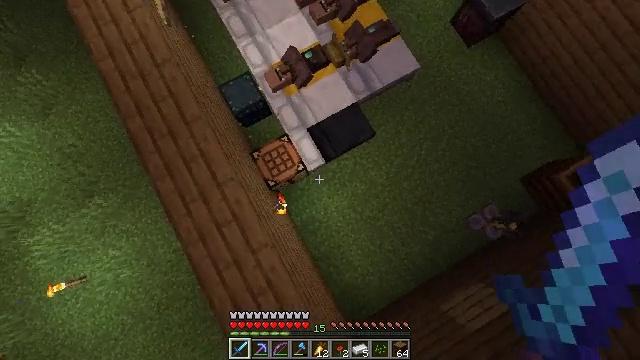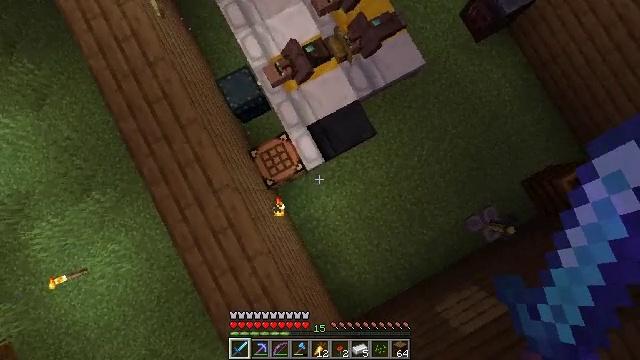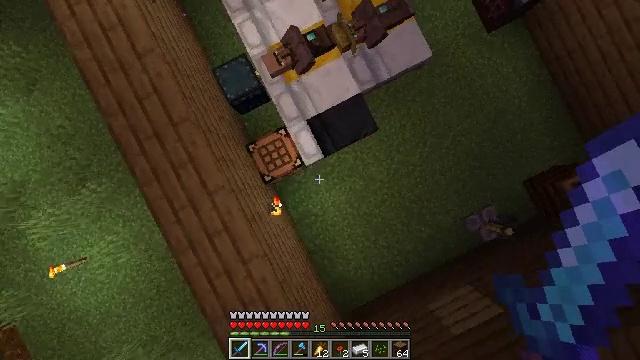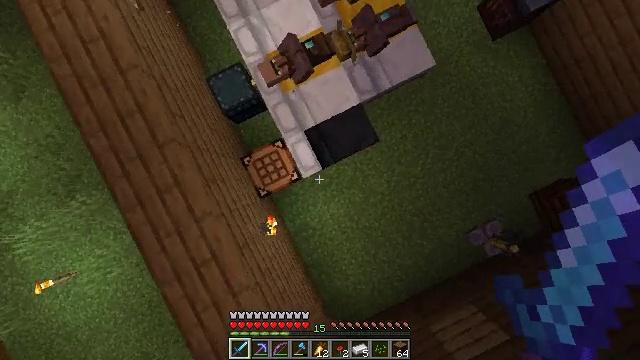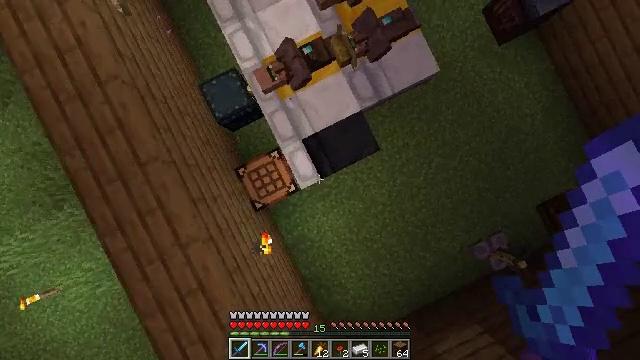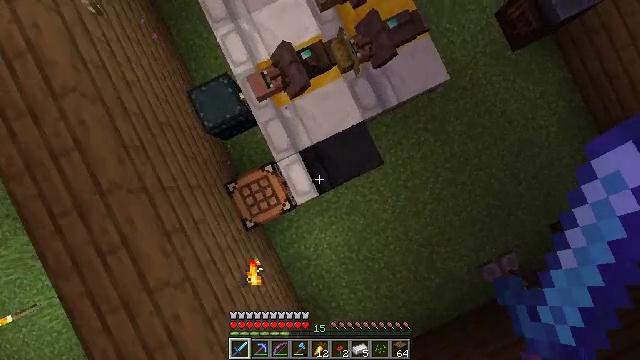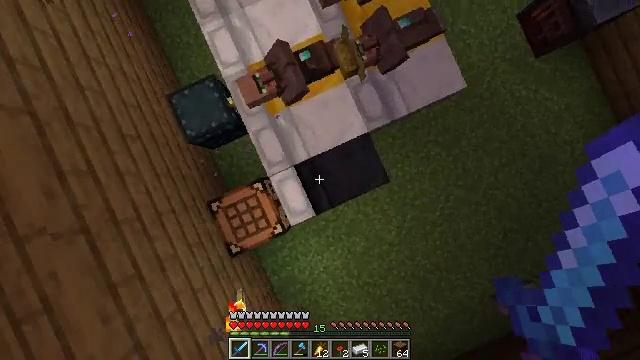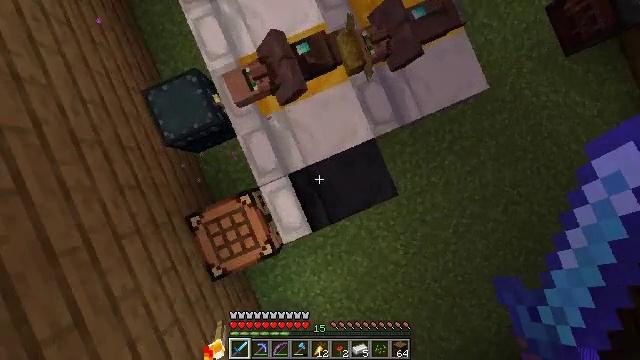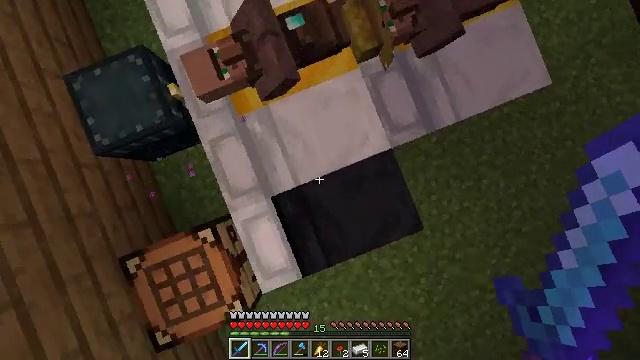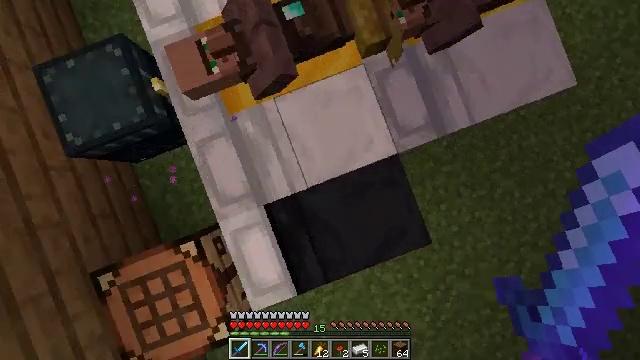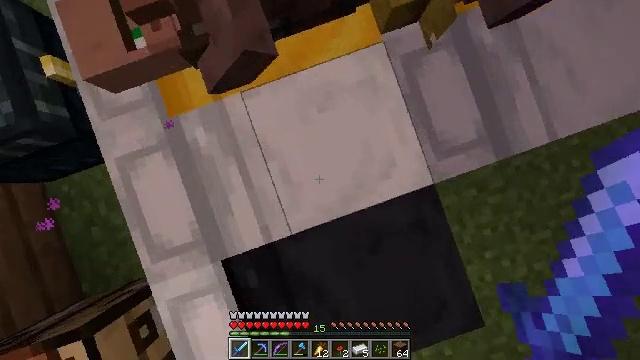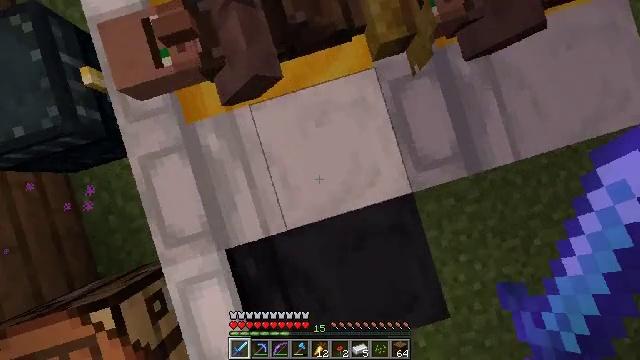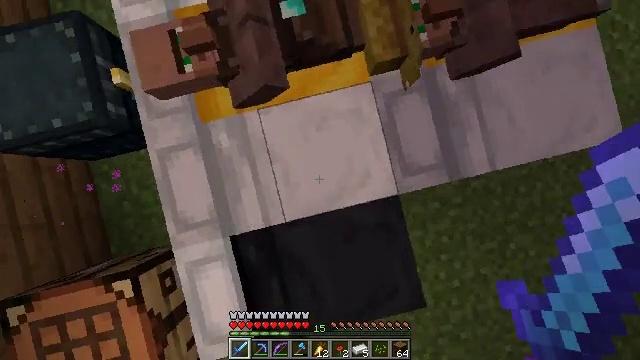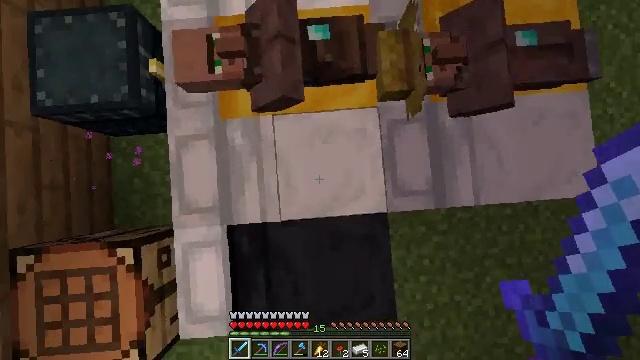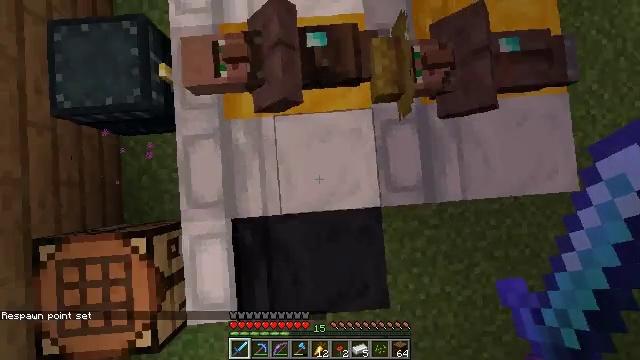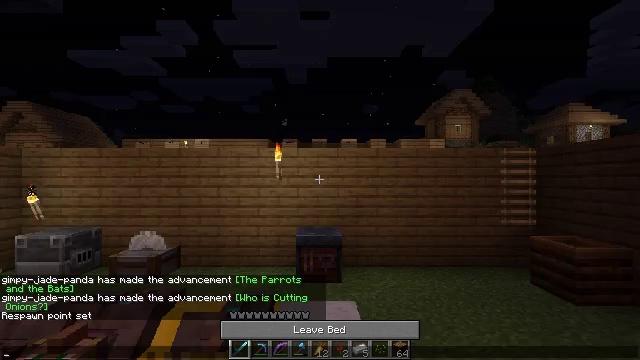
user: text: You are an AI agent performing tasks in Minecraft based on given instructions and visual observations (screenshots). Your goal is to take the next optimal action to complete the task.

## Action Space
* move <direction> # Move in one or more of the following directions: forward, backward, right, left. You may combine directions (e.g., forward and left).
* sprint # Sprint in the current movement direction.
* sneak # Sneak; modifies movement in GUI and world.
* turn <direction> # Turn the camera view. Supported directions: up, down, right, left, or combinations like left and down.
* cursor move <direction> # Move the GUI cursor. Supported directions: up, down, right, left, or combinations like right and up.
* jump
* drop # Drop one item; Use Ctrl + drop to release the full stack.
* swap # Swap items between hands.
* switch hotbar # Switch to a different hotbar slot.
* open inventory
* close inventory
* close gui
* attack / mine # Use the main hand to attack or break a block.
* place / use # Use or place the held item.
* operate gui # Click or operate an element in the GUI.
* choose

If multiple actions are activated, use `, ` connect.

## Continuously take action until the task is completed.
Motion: motion action
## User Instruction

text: Attack the black bed to recycle it.
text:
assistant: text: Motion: move forward, sprint, turn left and down
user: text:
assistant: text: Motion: move forward, sprint, turn left and down
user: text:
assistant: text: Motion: move forward, sprint, turn down
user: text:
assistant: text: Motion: move forward, turn down
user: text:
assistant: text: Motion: move forward, turn down
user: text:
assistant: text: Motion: turn left and down
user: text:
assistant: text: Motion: turn left and down
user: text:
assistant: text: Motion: turn left and down
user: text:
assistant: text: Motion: move back, turn down, use / place
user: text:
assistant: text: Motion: move back, turn left and down, use / place
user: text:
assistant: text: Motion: move back, turn left and down, use / place
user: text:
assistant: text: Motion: move back, turn left, use / place
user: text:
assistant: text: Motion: move back, turn left and up
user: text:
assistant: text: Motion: move back
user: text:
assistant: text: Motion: move back
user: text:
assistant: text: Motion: move back, open gui
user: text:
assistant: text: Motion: no_op
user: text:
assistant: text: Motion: cursor move up
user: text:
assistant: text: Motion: no_op
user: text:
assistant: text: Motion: no_op
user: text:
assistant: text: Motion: no_op
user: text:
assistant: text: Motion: no_op
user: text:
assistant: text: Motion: cursor move up
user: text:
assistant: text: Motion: cursor move up
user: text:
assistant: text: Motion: no_op
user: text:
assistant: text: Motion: no_op
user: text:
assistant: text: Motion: no_op
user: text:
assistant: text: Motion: no_op
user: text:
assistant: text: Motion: no_op
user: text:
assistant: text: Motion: no_op